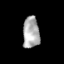
Tissue: skin
Cell type: Epithelial cells
Senescence score: 0.253
Nuclear area (px): 508
Mean DAPI intensity: 174.217